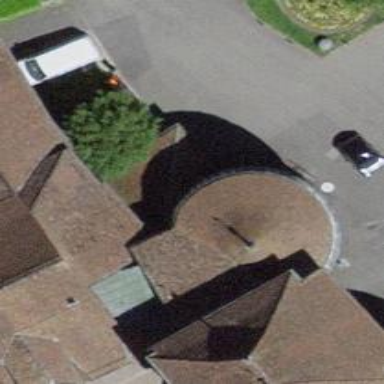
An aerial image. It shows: The building has roof tiles with pyramidal shape.